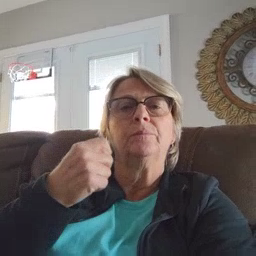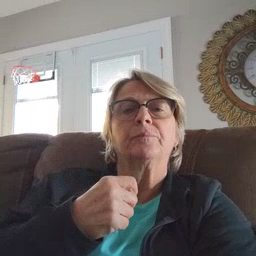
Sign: refrigerator